Question: Hi, I want to add element-wise multiplication layer to duplicate the input to multi-channels like this figure. (So, the input size M x N and multiplication filter size M x N is same), as illustrated in this figure

I want to add custom initialization value to filter, and also want them to get gradient while training. However, I can't find element-wise filter layer in PyTorch. Can I make it? Or is it just impossible in PyTorch?
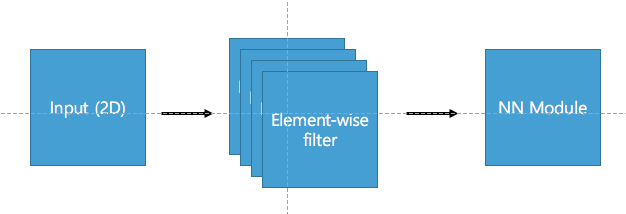
Answer: In pytorch you can always implement your own layers, by making them subclasses of 'nn.Module'. You can also have trainable parameters in your layer, by using <URL>.
Possible implementation of such layer might look like
'''
import torch
from torch import nn
class TrainableEltwiseLayer(nn.Module)
def __init__(self, n, h, w):
super(TrainableEltwiseLayer, self).__init__()
self.weights = nn.Parameter(torch.Tensor(1, n, h, w)) # define the trainable parameter
def forward(self, x):
# assuming x is of size b-n-h-w
return x * self.weights # element-wise multiplication
'''
You still need to worry about initializing the weights. look into <URL>. Something like
'''
model = mymodel(*args, **kwargs) # instantiate a model
for m in model.modules():
if isinstance(m, nn.Conv2d):
nn.init.normal_(m.weights.data) # init for conv layers
if isinstance(m, TrainableEltwiseLayer):
nn.init.constant_(m.weights.data, 1) # init your weights here...
'''